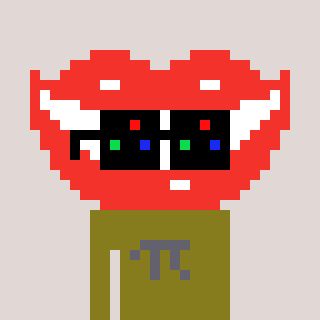
a pixel art character with square black sunglasses, a smile-shaped head and a gunk-colored body on a warm background